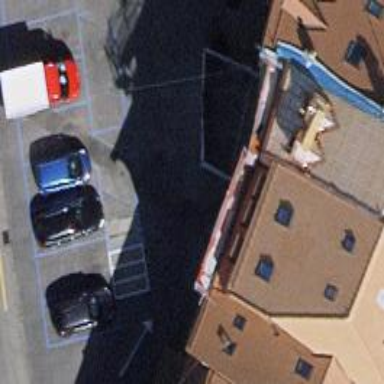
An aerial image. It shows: Parking area with asphalt surface.